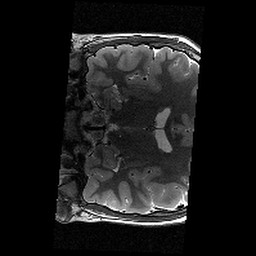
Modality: T2w
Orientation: coronal
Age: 13
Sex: male
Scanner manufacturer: siemens
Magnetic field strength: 3 T
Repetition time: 9.23 s
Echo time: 0.067 s